Interaction volume radius: 5 \u00c5
Interaction volume height: 10 \u00c5
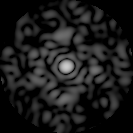
Disorder parameter: 0.8412